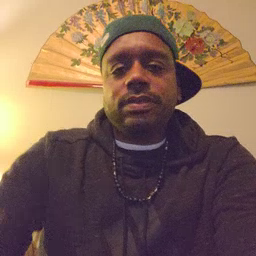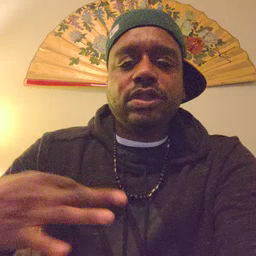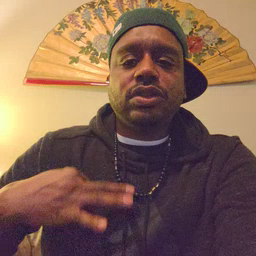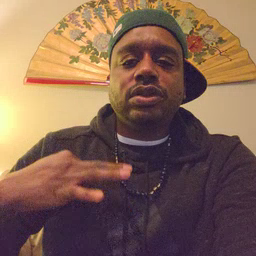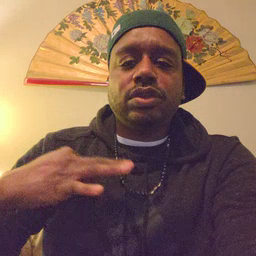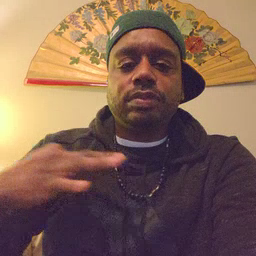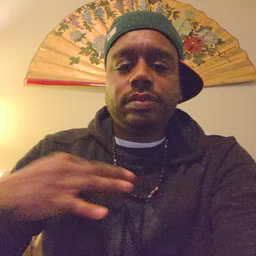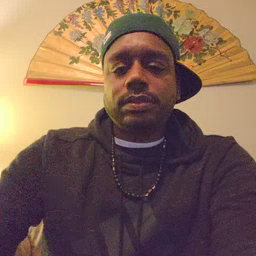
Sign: shirt